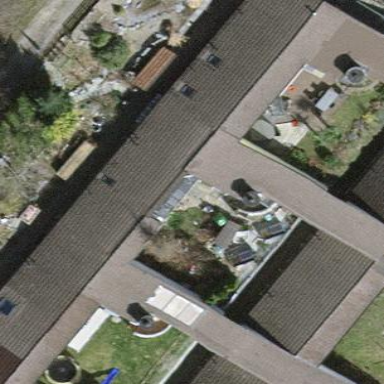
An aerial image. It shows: Terrace building.